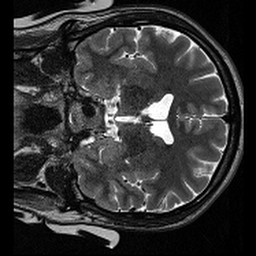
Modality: T2w
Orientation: coronal